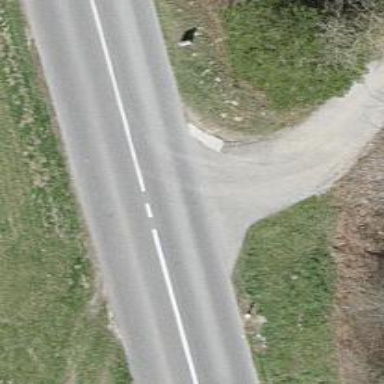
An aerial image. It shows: Secondary road with asphalt surface.